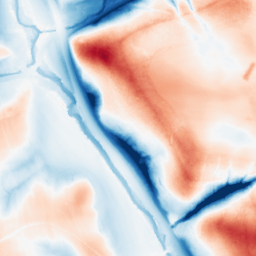
Category: classical
Decomposition family: gaussian
Decomposition parameters: sigma: 20
Upsampling method: regularized
Upsampling parameters: scale: 2
lambda_reg: 0.001
Upsampling scale: 2